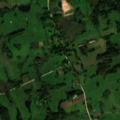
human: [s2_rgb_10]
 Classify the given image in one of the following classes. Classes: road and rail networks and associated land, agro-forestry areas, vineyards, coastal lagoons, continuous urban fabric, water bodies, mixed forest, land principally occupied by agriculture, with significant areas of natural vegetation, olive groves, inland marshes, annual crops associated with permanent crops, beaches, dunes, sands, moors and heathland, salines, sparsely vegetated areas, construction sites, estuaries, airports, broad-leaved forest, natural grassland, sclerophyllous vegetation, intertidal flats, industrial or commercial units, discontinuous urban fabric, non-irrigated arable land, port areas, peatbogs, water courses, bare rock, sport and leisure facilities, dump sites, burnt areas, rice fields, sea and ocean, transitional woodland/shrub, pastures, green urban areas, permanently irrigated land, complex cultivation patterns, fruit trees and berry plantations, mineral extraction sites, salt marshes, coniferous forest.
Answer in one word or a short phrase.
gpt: land principally occupied by agriculture, with significant areas of natural vegetation, mixed forest